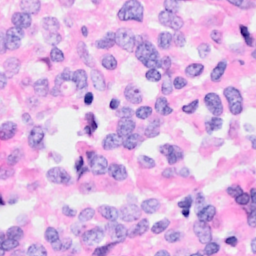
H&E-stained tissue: Breast